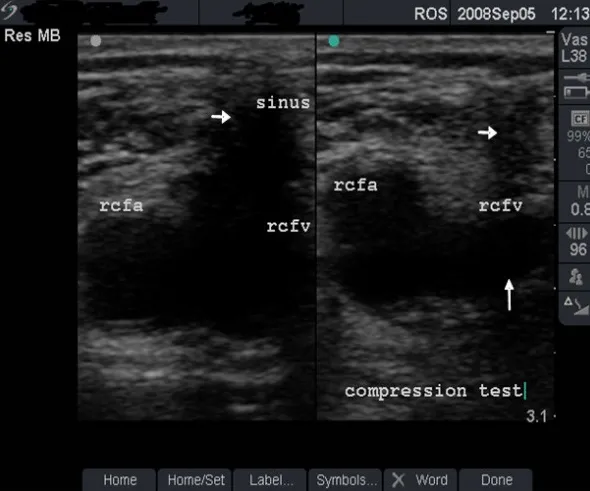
Vein with moderate damage (grade 2). Dual-frame image and compression test in a 36-year old man (case study C). A sinus (short arrows) is seen above the right femoral vein (rcfv) which is not fully compressible (long arrow). This vein damage was graded as moderate (grade 2).
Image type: radiology (ultrasound)